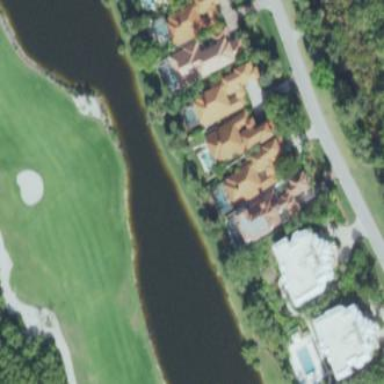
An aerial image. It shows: Water hazard on golf course.